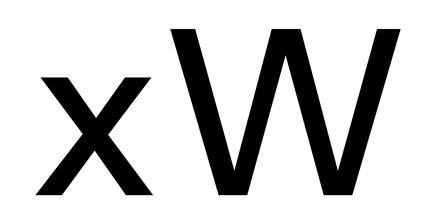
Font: InstrumentSans_Medium